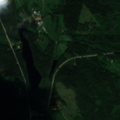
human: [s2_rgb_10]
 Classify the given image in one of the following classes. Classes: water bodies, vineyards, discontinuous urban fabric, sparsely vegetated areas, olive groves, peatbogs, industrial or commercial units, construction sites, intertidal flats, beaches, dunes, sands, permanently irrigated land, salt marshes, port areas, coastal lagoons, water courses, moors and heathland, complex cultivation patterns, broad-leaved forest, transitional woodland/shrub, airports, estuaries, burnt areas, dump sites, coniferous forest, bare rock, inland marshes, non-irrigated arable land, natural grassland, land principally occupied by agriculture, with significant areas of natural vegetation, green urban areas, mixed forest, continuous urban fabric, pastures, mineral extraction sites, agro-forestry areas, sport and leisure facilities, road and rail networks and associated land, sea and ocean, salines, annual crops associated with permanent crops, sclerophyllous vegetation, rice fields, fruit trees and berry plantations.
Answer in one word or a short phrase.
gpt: land principally occupied by agriculture, with significant areas of natural vegetation, coniferous forest, mixed forest